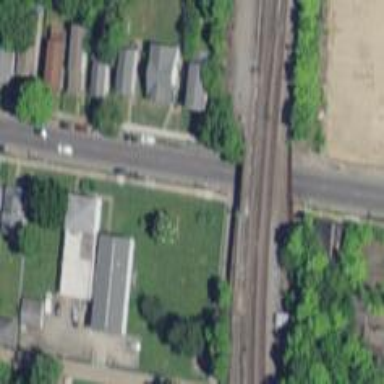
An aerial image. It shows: Railway bridge over siding.